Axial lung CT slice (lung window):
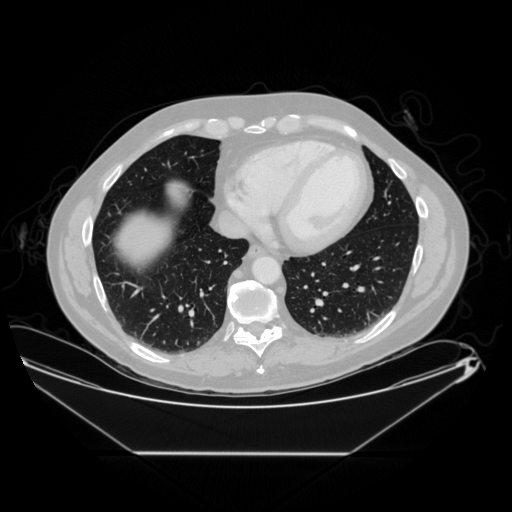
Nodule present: no